Question: I am trying to figure out how has google coded the item view as seen in the screenshot here

I am refering to the Apps, Books, Music, list item views. I decompiled the apk, tried to mess around in the views to find which one would affect the desired view, but I can't really install the apk after signing it with another certificate. How do I go about finding the way they are coding that view?
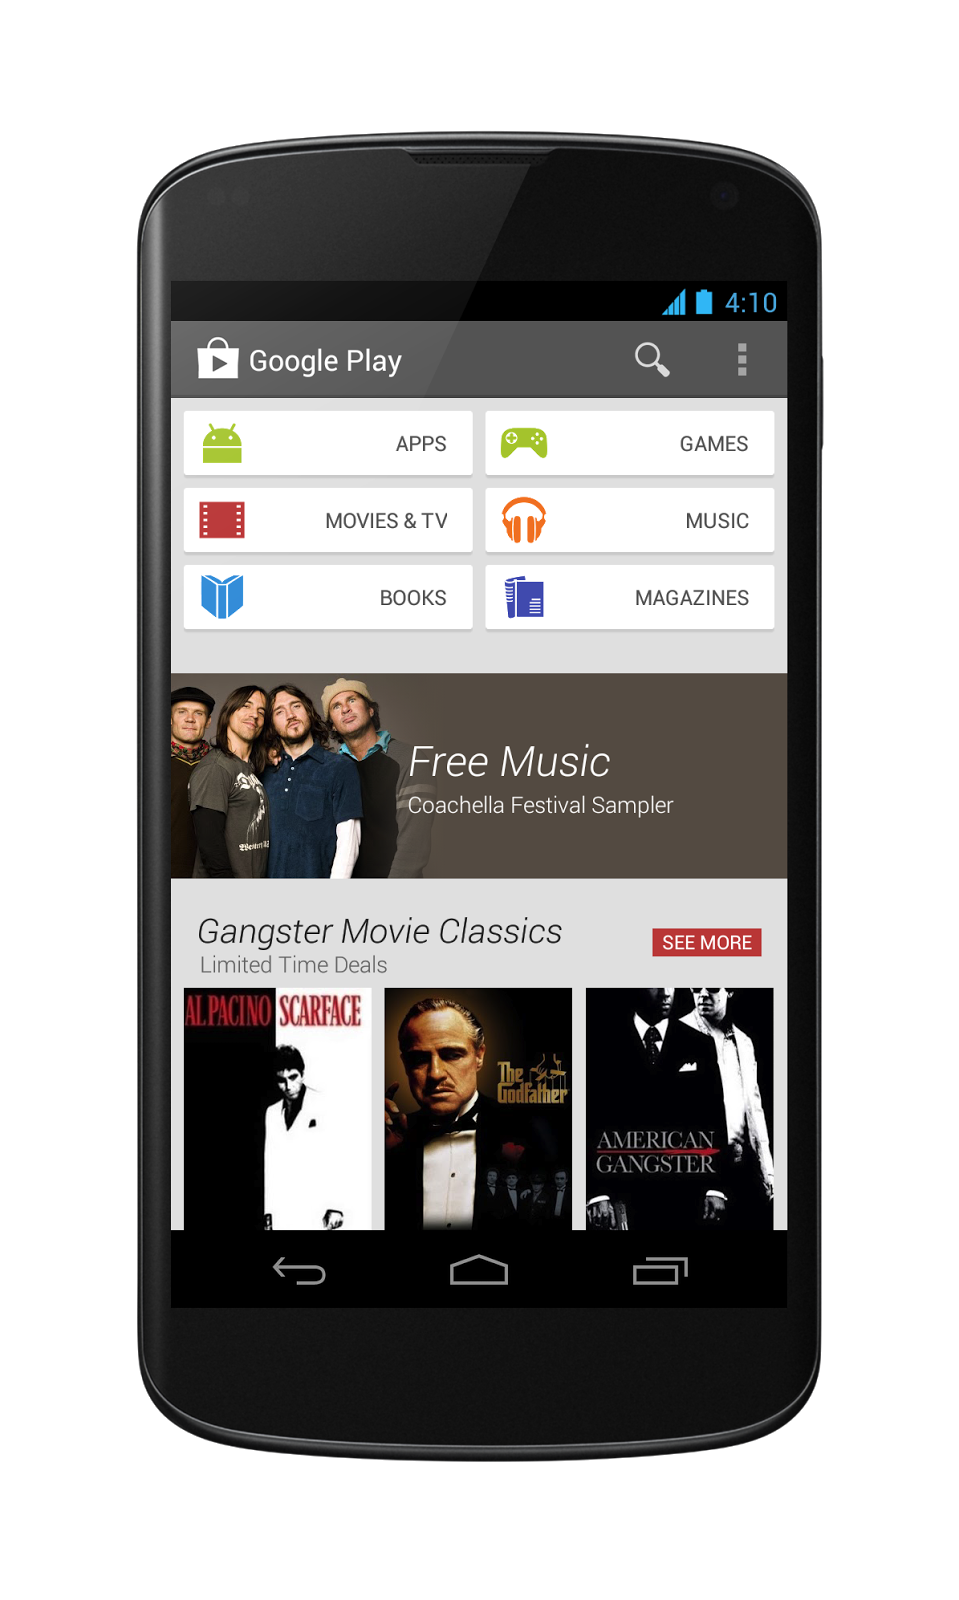
Answer: It's a pretty simple layout - they are using a RelativeLayout with an ImageView for the picture and a TextView for the category name (Apps, Games...).
I used the HierachyViewer provided in the sdk (tools/monitor.bat) to analyze the layout.
I'd recommend you use it to further explore the layouts.